Question: From
Is this possible with php?
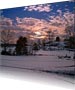
Answer: Set Perspective of an Image Using PHP GD:
<URL>
If you have Imagemagick:
<URL>